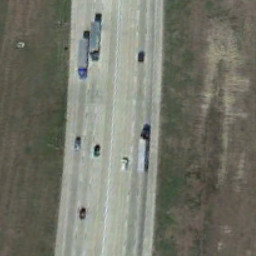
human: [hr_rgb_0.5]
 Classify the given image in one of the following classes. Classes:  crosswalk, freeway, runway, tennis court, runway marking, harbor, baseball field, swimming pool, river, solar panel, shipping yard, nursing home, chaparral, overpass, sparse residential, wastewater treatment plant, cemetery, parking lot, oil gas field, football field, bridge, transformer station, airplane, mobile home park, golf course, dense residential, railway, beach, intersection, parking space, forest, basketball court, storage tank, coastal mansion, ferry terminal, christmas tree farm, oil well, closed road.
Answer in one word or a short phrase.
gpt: freeway